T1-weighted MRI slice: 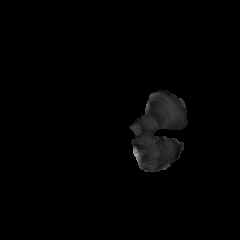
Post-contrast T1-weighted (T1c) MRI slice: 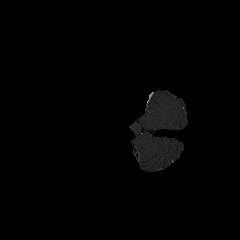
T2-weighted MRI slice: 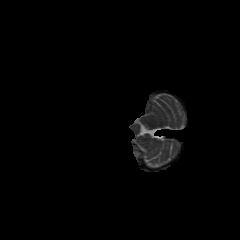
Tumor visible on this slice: no